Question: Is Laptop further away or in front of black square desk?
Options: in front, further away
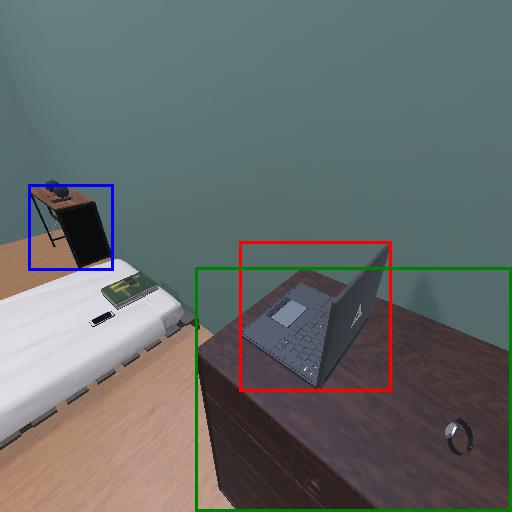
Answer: in front